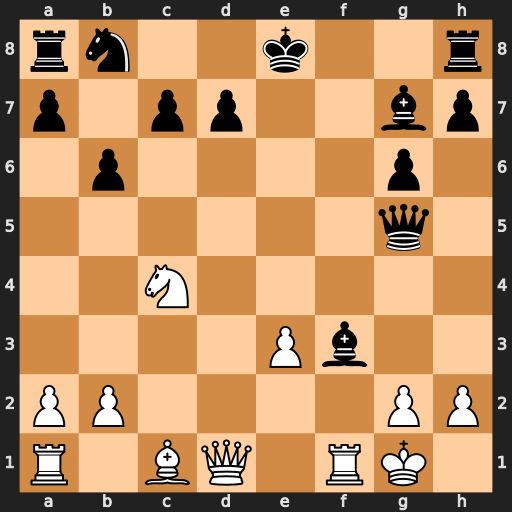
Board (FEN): rn2k2r/p1pp2bp/1p4p1/6q1/2N5/4Pb2/PP4PP/R1BQ1RK1
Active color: w
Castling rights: kq
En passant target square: -
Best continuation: Qxf3 Nc6 Qf7+ Kd8 Qxg7